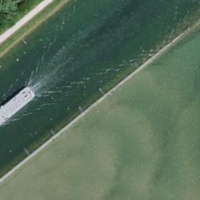
EUNIS habitat code: 14
Species observed at this site:
Certhia brachydactyla
Corvus corone
Podiceps cristatus
Cyanistes caeruleus
Riparia riparia
Fulica atra
Anas platyrhynchos
Sylvia borin
Aythya ferina
Passer domesticus
Sylvia atricapilla
Muscicapa striata
Chroicocephalus ridibundus
Phylloscopus collybita
Larus michahellis
Cygnus olor
Parus major
Mergus merganser
Sterna hirundo
Motacilla alba